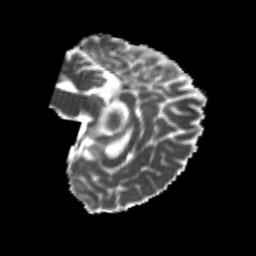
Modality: MD
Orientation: sagittal
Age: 23
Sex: female
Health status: healthy
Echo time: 0.074 s